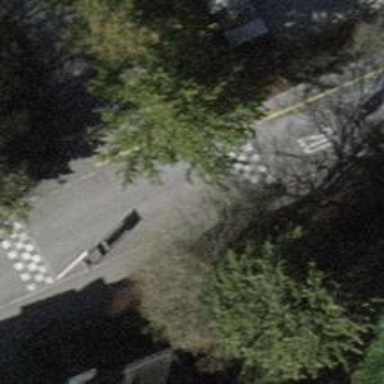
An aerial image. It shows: Table-style traffic calming feature.